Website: slack
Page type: payment
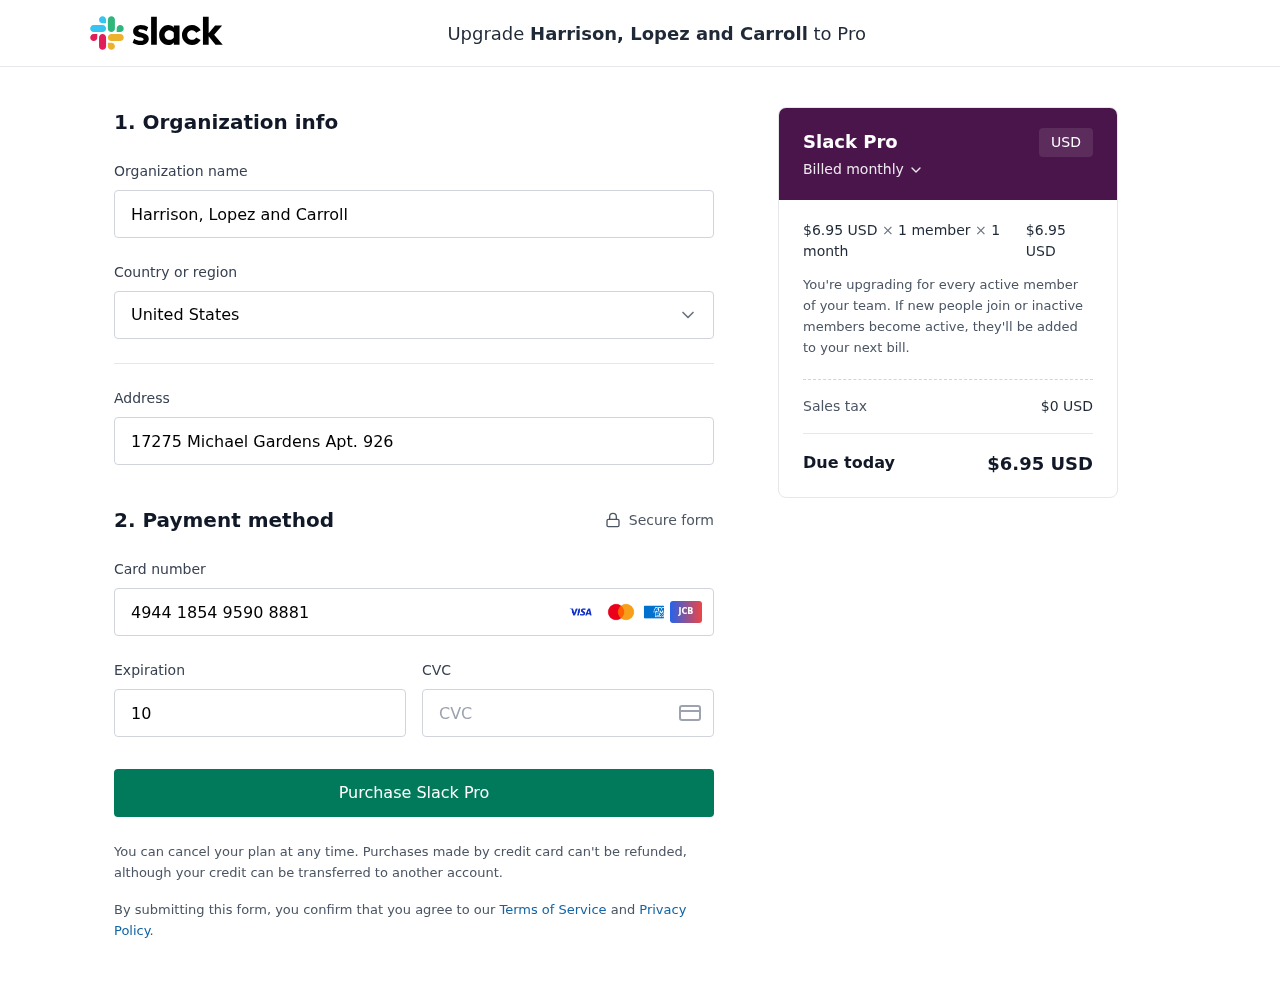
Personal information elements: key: PII_CARD_CVV
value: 458
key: PII_CARD_EXPIRY
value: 10/30
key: PII_CARD_NUMBER
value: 4944 1854 9590 8881
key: PII_COMPANY
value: Harrison, Lopez and Carroll
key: PII_COUNTRY
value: United States
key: PII_STREET
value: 17275 Michael Gardens Apt. 926
Product elements: key: PRODUCT1_PRICE
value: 6.95
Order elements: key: ORDER_SUBTOTAL
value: $6.95 USD
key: ORDER_TAX
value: $0 USD
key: ORDER_TOTAL
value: $6.95 USD